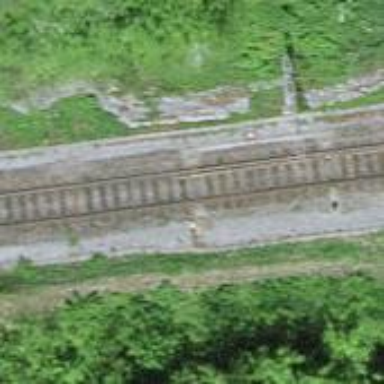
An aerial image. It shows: Railway switch.